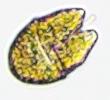
Label: Akashiwo